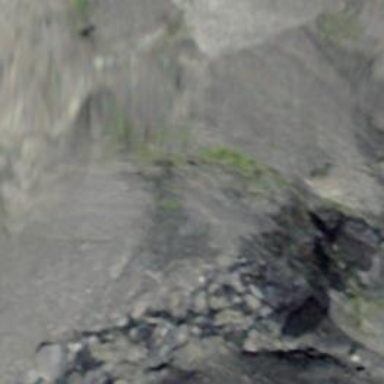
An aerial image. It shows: Cliff in nature.